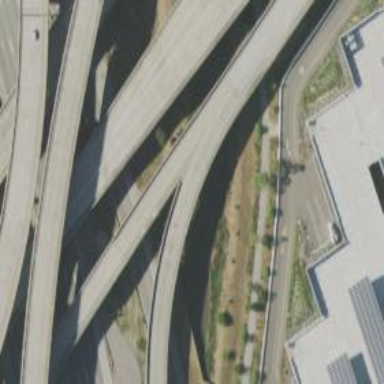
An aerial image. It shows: Bridge on motorway link.